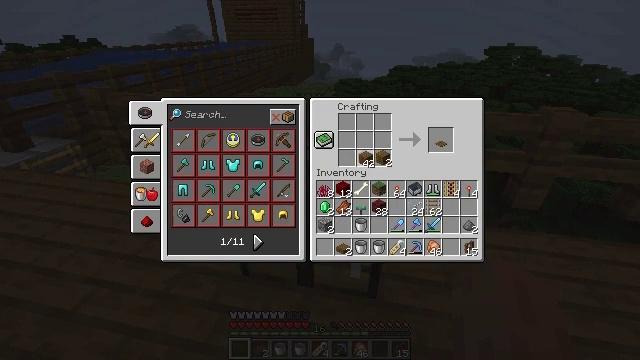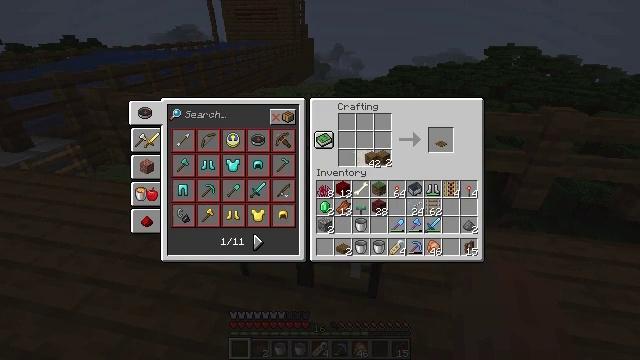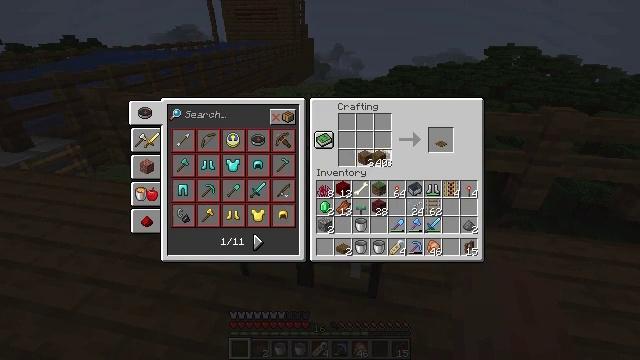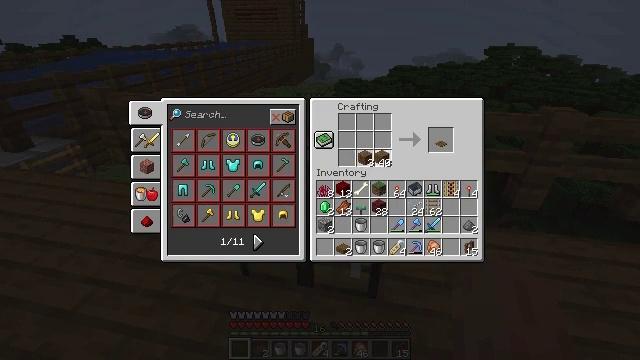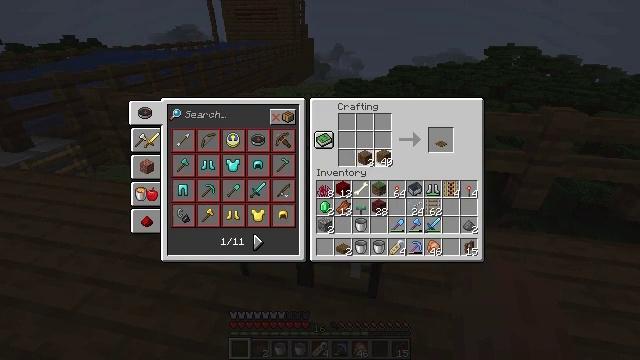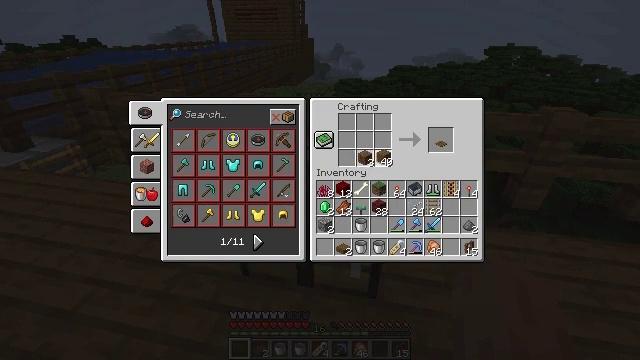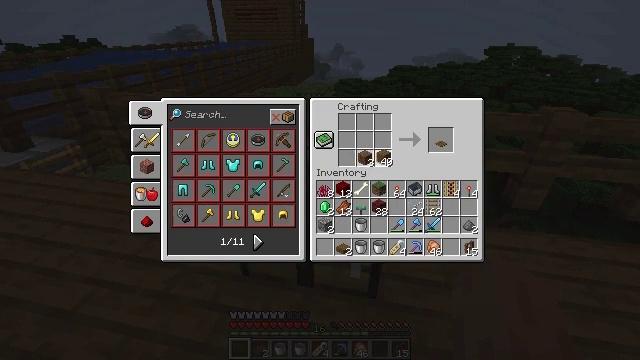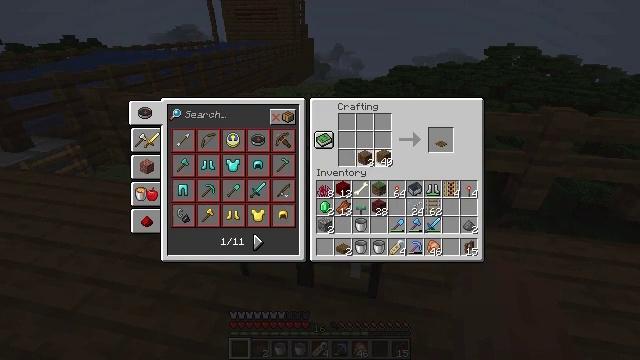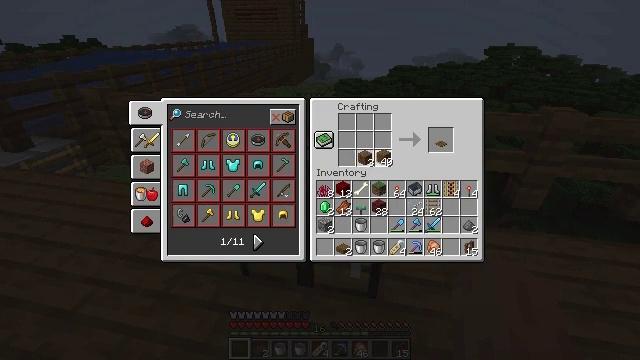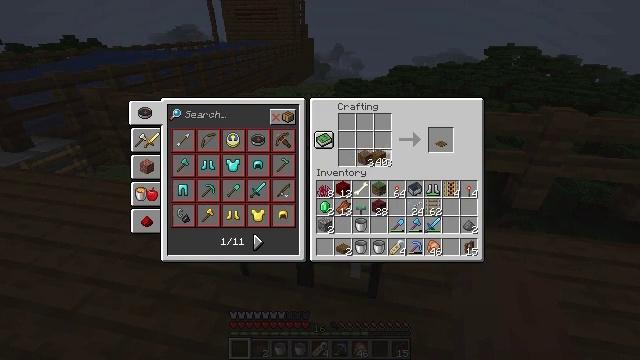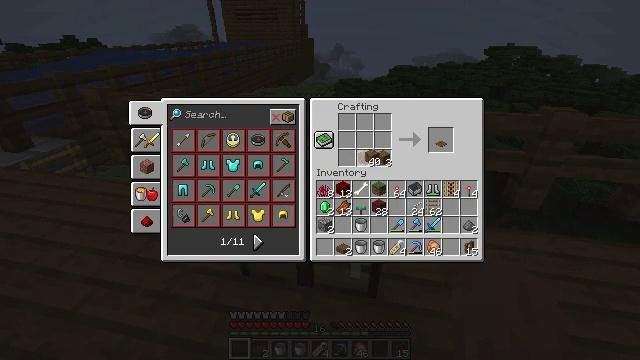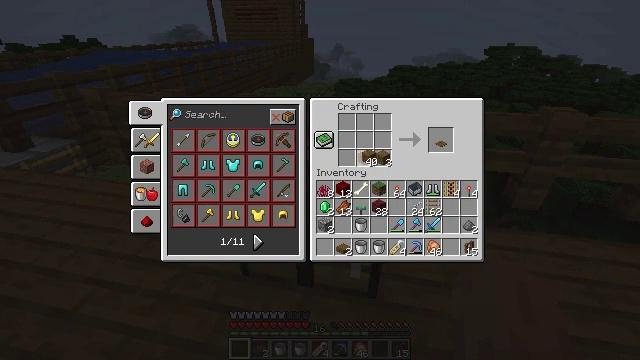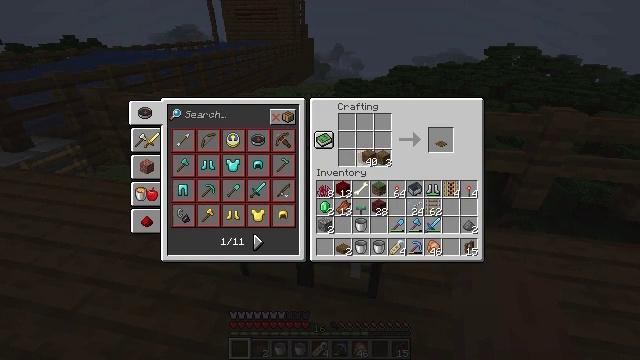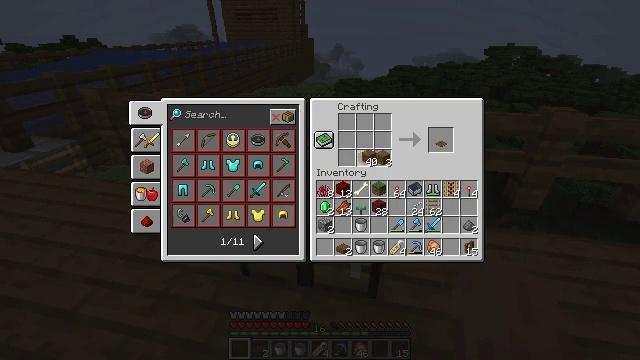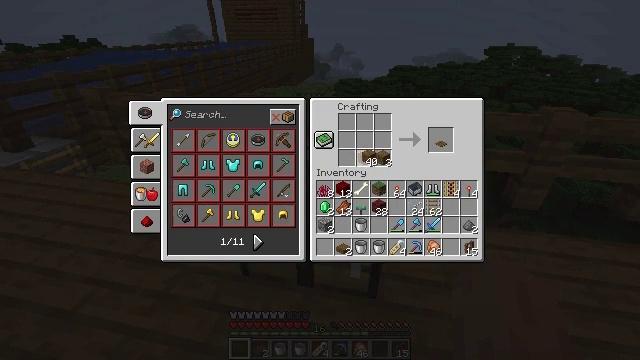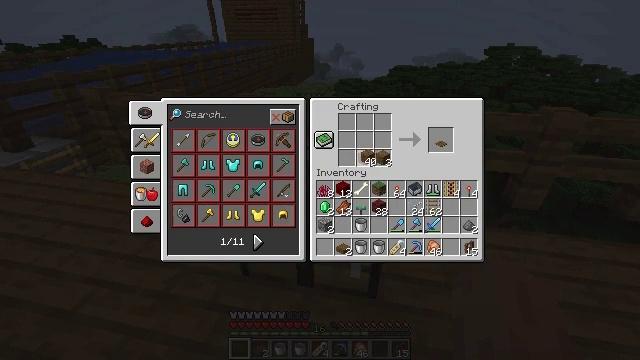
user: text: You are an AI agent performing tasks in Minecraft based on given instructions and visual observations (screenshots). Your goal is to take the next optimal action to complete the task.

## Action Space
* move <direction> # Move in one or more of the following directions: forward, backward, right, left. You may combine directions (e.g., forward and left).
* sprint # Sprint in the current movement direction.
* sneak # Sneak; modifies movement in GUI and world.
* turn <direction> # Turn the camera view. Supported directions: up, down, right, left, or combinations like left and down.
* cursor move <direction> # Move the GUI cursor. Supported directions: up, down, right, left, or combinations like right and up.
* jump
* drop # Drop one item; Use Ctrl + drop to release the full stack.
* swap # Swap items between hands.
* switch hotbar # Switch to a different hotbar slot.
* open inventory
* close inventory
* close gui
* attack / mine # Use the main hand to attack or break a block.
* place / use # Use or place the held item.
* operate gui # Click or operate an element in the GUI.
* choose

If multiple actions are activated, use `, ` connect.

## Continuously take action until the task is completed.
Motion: motion action
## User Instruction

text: Open the crafting table and craft a spruce pressure plate with spruce planks.
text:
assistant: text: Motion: choose
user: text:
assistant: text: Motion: cursor move right, choose
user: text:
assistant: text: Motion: choose
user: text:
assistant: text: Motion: choose
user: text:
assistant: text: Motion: choose
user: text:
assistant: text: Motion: choose
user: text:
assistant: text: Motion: choose
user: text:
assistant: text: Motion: choose
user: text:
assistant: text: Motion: no_op
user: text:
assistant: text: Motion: cursor move left
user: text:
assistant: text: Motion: no_op
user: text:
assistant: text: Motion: no_op
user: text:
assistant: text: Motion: no_op
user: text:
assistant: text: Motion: no_op
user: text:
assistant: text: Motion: no_op
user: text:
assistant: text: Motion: no_op
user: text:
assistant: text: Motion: no_op
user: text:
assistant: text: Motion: no_op
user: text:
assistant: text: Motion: no_op
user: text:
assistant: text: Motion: no_op
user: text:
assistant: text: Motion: choose
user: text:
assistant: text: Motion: choose
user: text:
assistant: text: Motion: choose
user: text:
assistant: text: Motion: choose
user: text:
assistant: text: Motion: choose
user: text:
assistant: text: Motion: choose
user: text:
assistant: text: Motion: choose
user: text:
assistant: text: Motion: choose
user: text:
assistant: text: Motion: choose
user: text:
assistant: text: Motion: choose